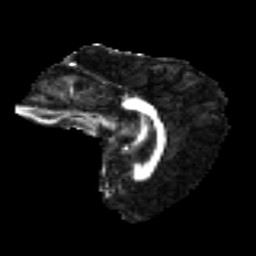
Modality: FA
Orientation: sagittal
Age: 26
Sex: male
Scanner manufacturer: ge
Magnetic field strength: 3 T
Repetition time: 7.8 s
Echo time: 0.0608 s